Question: I am really new to iPhone development. Currentlly I am setting up an option module for my application. The user should be able to edit some preferences.
My first approach was to have some text fields. But I really like how iOS handles editing preferences. There is some kind of label. Clicking on that label opens another view with a field for editing. I hope you understand what I mean.
How does iOS achieve this? Is that table view?
I mean this kind of design

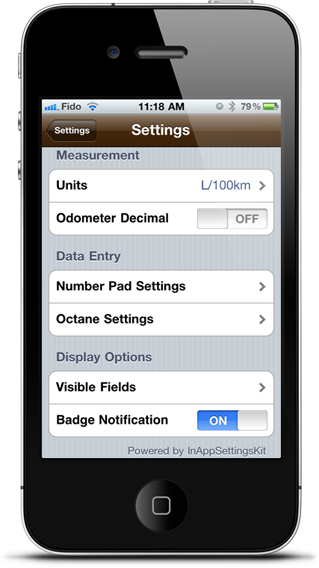
Answer: InAppSettingsKit as already recommended by @hennes is used for extending functionality that is already available.
If you add a Settings.bundle to your app then if it is correctly installed it will automatically show up in the Settings.app provided by Apple.